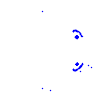
Particle: kaon